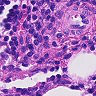
Metastatic tissue present: no